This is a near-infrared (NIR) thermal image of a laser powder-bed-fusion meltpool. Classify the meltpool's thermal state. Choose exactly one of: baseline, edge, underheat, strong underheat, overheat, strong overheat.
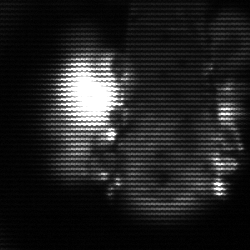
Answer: strong underheat